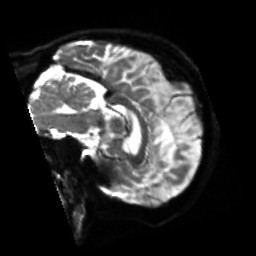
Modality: sbref
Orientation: sagittal
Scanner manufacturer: siemens
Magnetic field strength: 3 T
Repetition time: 4 s
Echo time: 0.0594 s